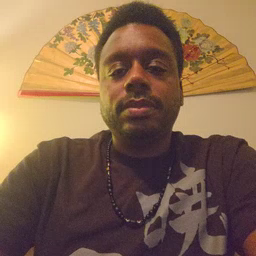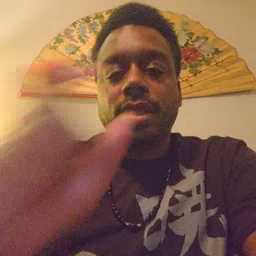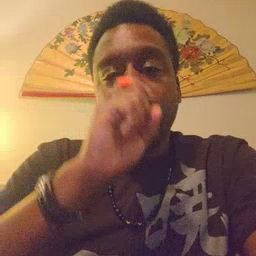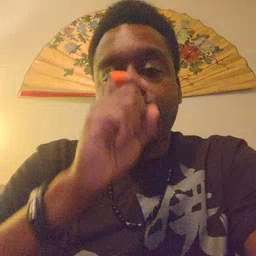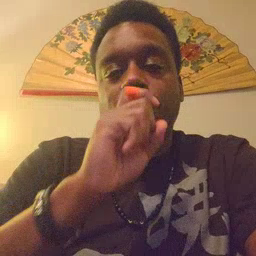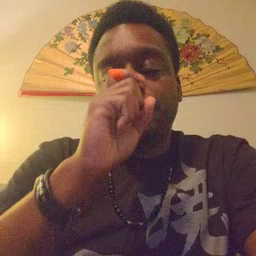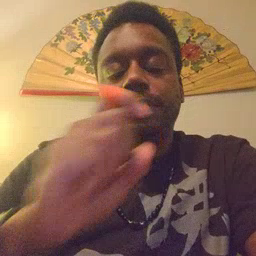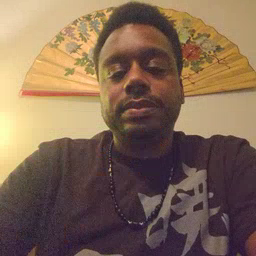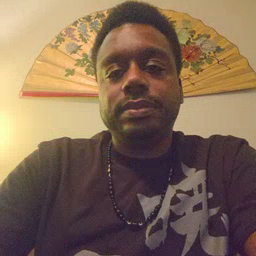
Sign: doll